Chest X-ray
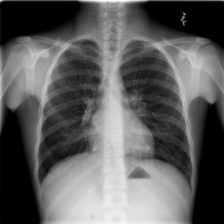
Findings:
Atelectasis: negative
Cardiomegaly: negative
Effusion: negative
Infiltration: negative
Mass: negative
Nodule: negative
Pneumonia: negative
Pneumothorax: negative
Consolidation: negative
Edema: negative
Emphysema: negative
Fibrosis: negative
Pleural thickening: negative
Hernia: negative